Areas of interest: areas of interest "Badminton Court"
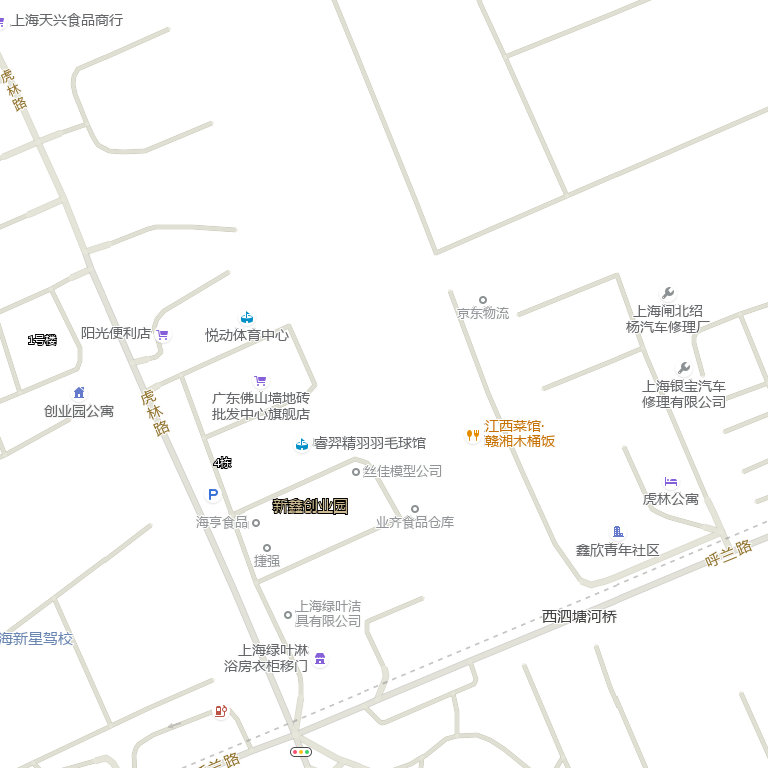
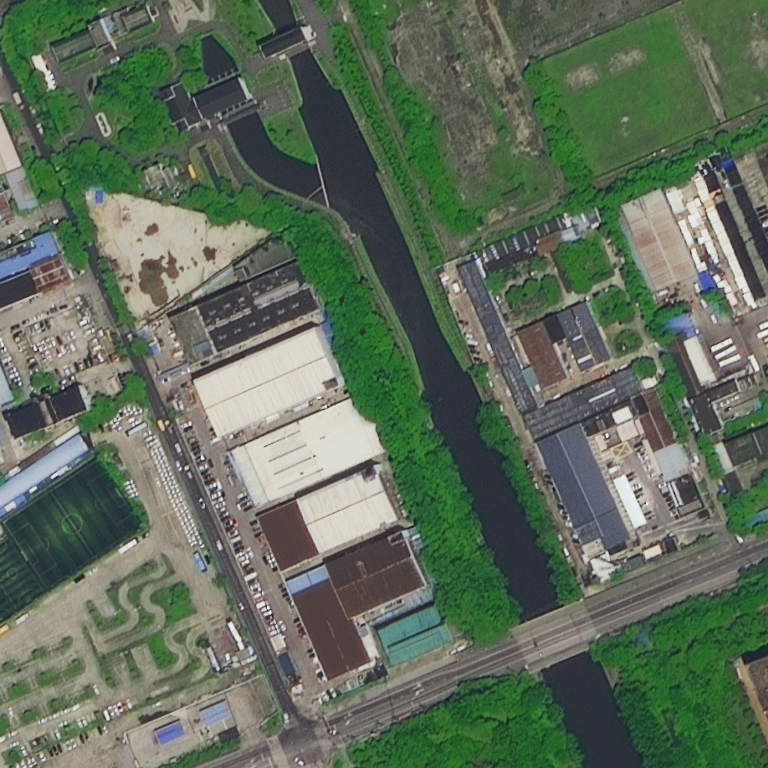